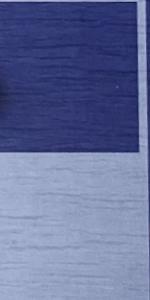
Label: Empty